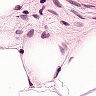
Metastatic tissue present: no